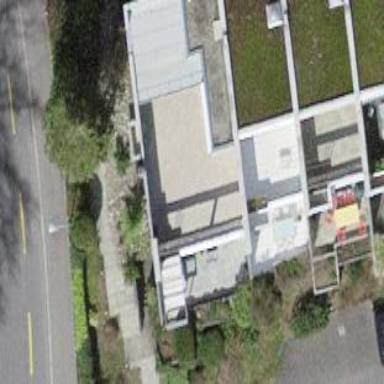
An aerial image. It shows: Residential building.